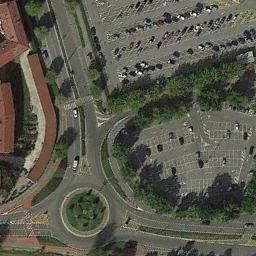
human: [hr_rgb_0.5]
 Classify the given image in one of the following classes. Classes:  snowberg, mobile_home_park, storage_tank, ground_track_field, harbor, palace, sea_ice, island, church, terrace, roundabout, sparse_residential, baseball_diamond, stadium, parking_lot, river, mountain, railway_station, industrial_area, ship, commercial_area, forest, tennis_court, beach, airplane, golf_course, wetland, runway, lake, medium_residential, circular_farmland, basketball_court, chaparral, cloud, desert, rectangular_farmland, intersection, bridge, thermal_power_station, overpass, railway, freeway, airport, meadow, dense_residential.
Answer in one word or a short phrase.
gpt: roundabout